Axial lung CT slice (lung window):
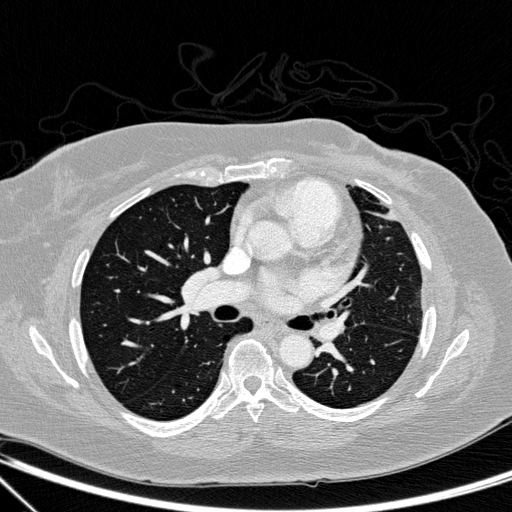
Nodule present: no